Question: I'm making an AIR application that displays a quiz created in a back-office.
Everything is fine with any language: the questions' 'TextFields', even when wrapping, do not "hyphenate".
When displaying a Tamil text, the questions show a little dotted circle at automatic carriage returns (I can't read Tamil and I can't find anyone around me who can). I believe this is the equivalent to hyphens in occidental alphabets.

I have two questions:
Is this a problem that these circles appear in a text (even if they are not present in the back-office)? Is it an error, is it just ugly, is it totally normal and good-pratice?
Does someone know how to get rid of them?
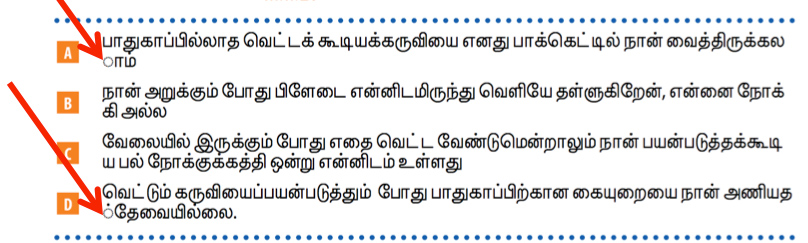
Answer: This problem appears when the font is not embedded and when using the 'TextField' class.
If the font is embedded the problem disappears but other misinterpretations of Tamil characters occur.
Conclusion: 'TextField' does not support Tamil language (am I the first one to notice that???).
The only solution is to switch to 'TLFTextField' (available as a swc with Flash). Don't forget to embed the font as CFF when using TLF.